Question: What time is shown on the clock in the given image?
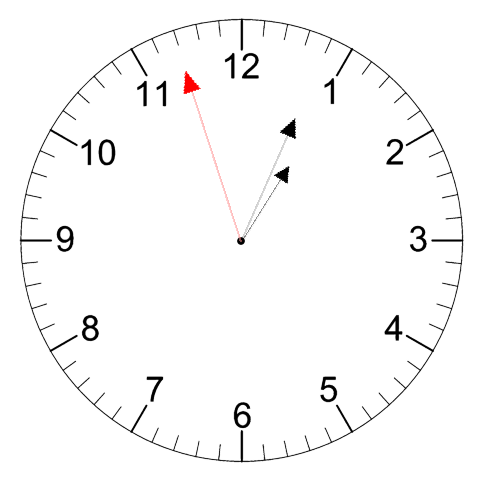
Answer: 01:03:57